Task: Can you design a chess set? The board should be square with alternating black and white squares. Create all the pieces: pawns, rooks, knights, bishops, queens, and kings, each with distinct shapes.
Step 3730:
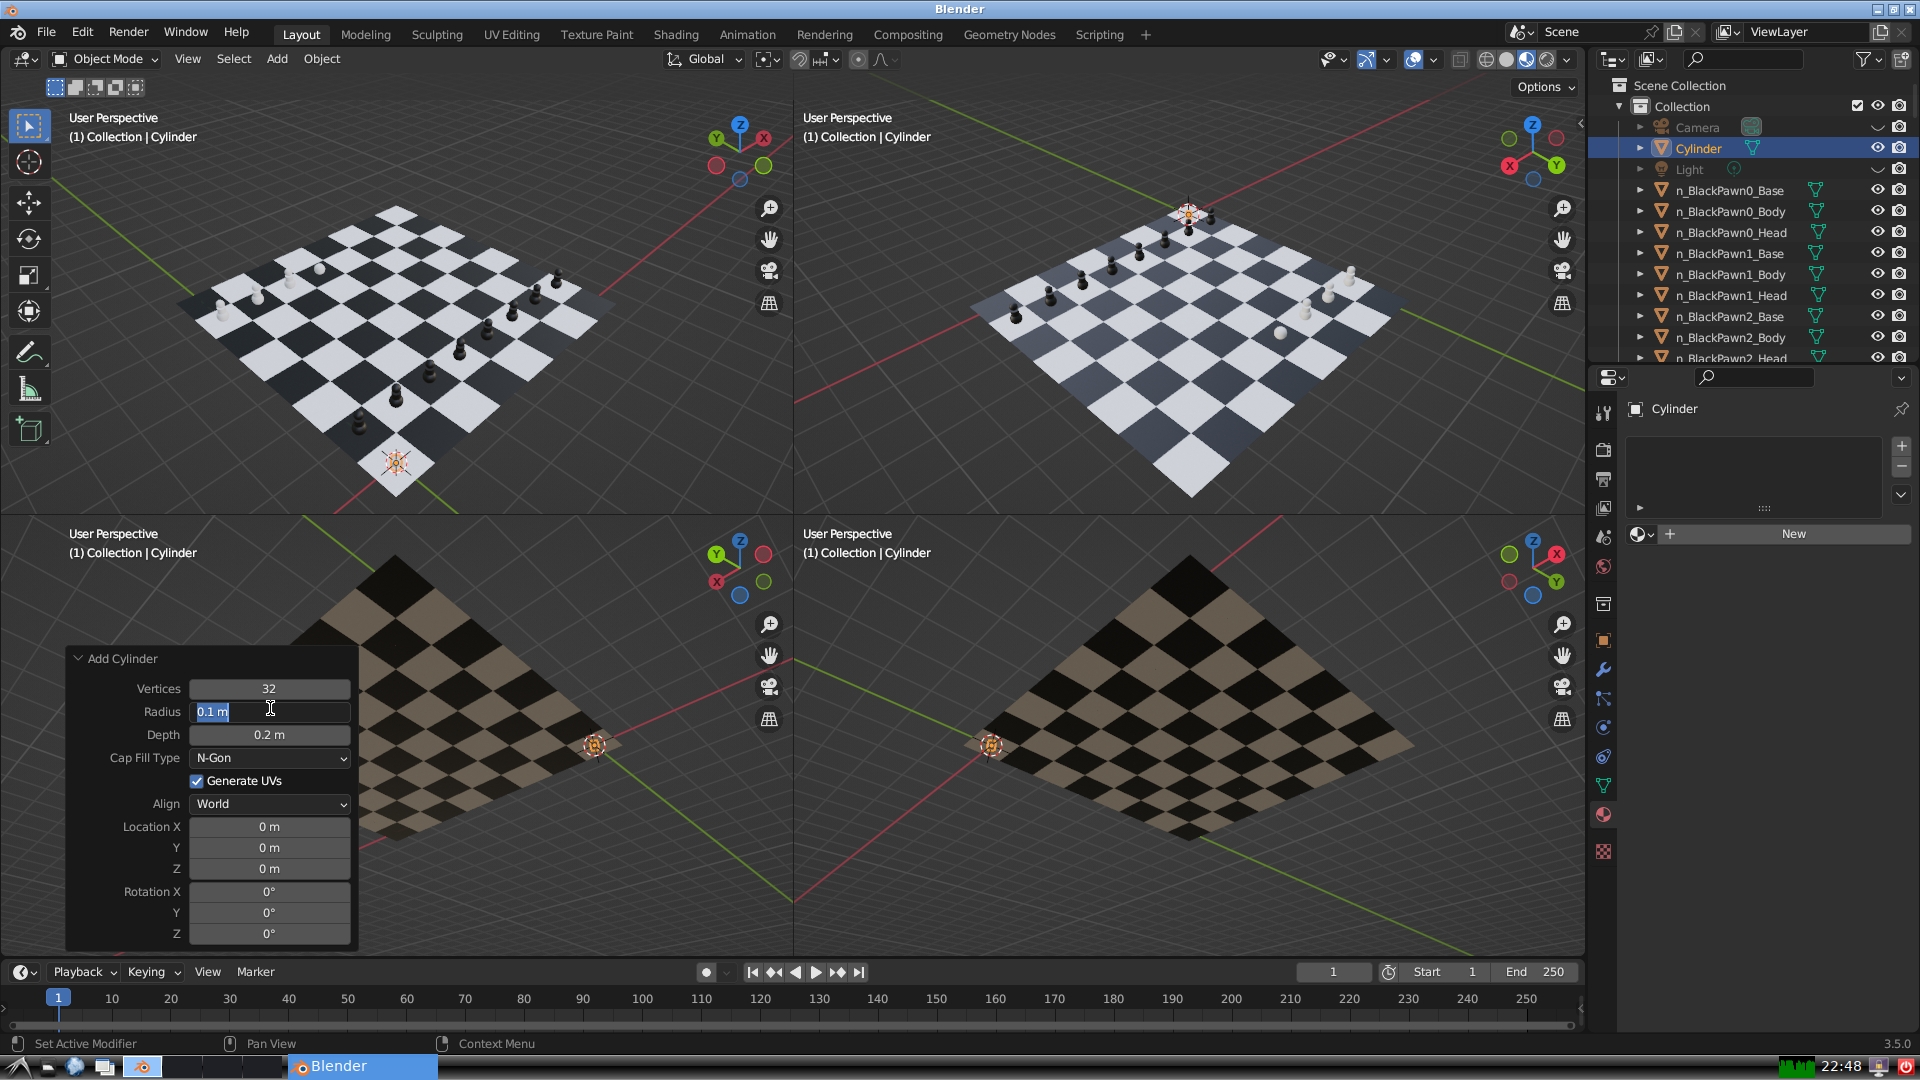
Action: input_text: 0.1